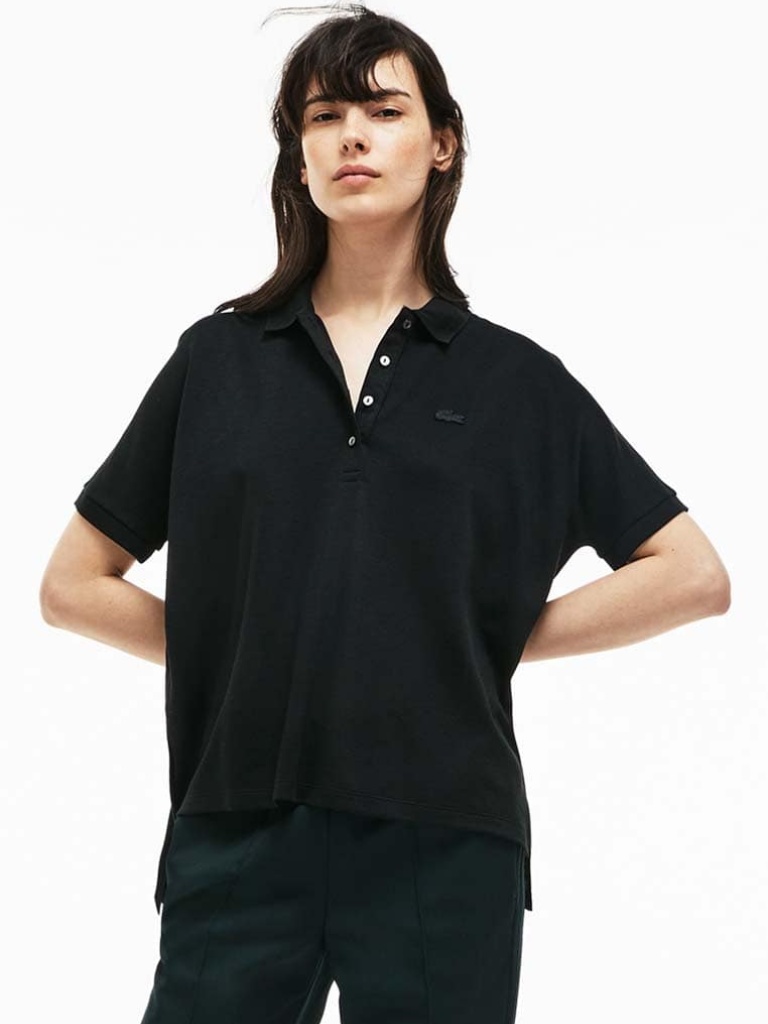
cotton relaxed short sleeve hip length Untucked collared polo